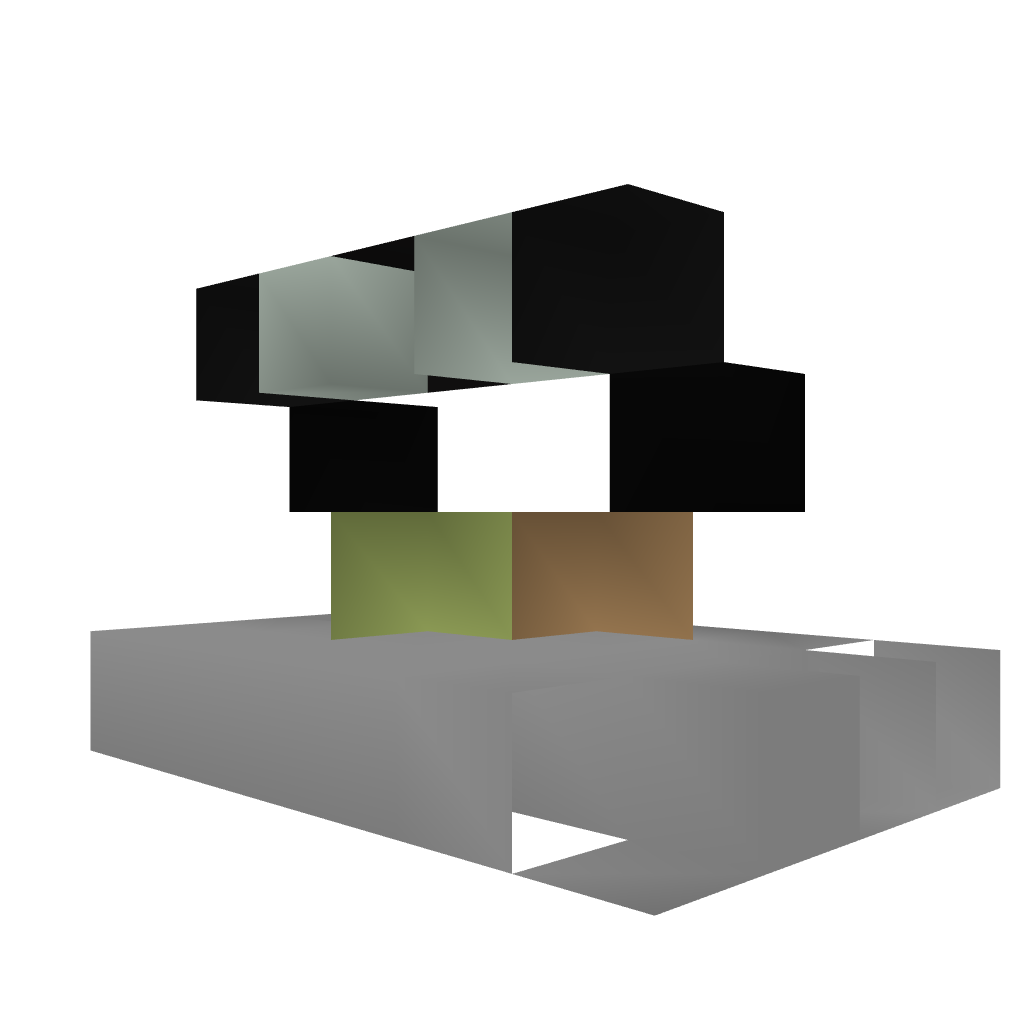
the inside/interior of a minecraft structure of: BlockSwaper